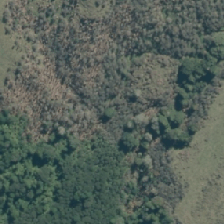
Land cover: manuka_kanuka